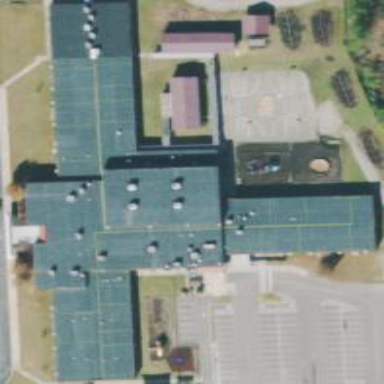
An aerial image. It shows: School building.